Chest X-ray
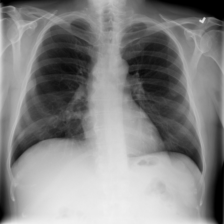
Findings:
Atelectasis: negative
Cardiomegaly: negative
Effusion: negative
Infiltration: negative
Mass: negative
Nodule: positive
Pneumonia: negative
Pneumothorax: negative
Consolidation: negative
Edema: negative
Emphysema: negative
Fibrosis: negative
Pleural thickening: negative
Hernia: negative